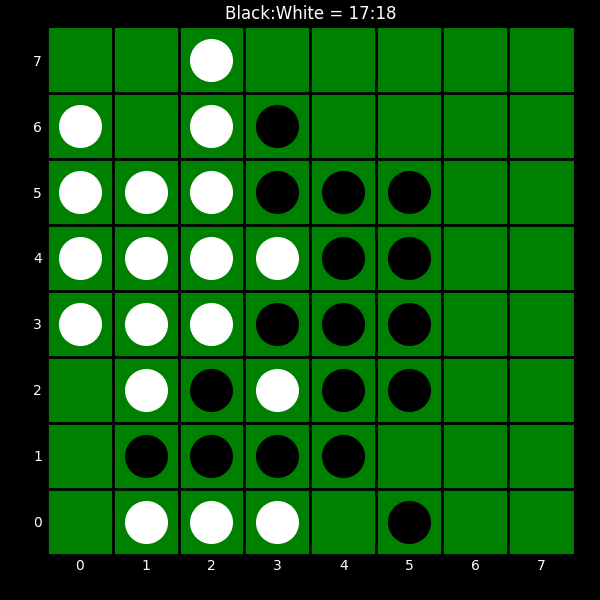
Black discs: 17
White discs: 18